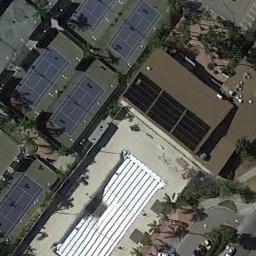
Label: tennis_court